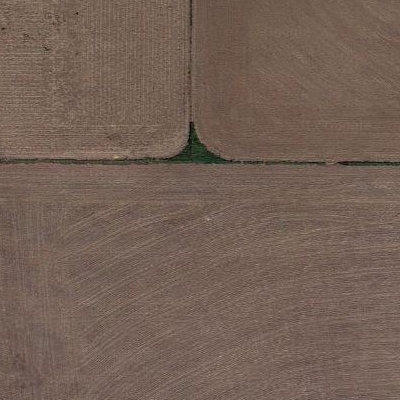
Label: bField